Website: apple
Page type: payment
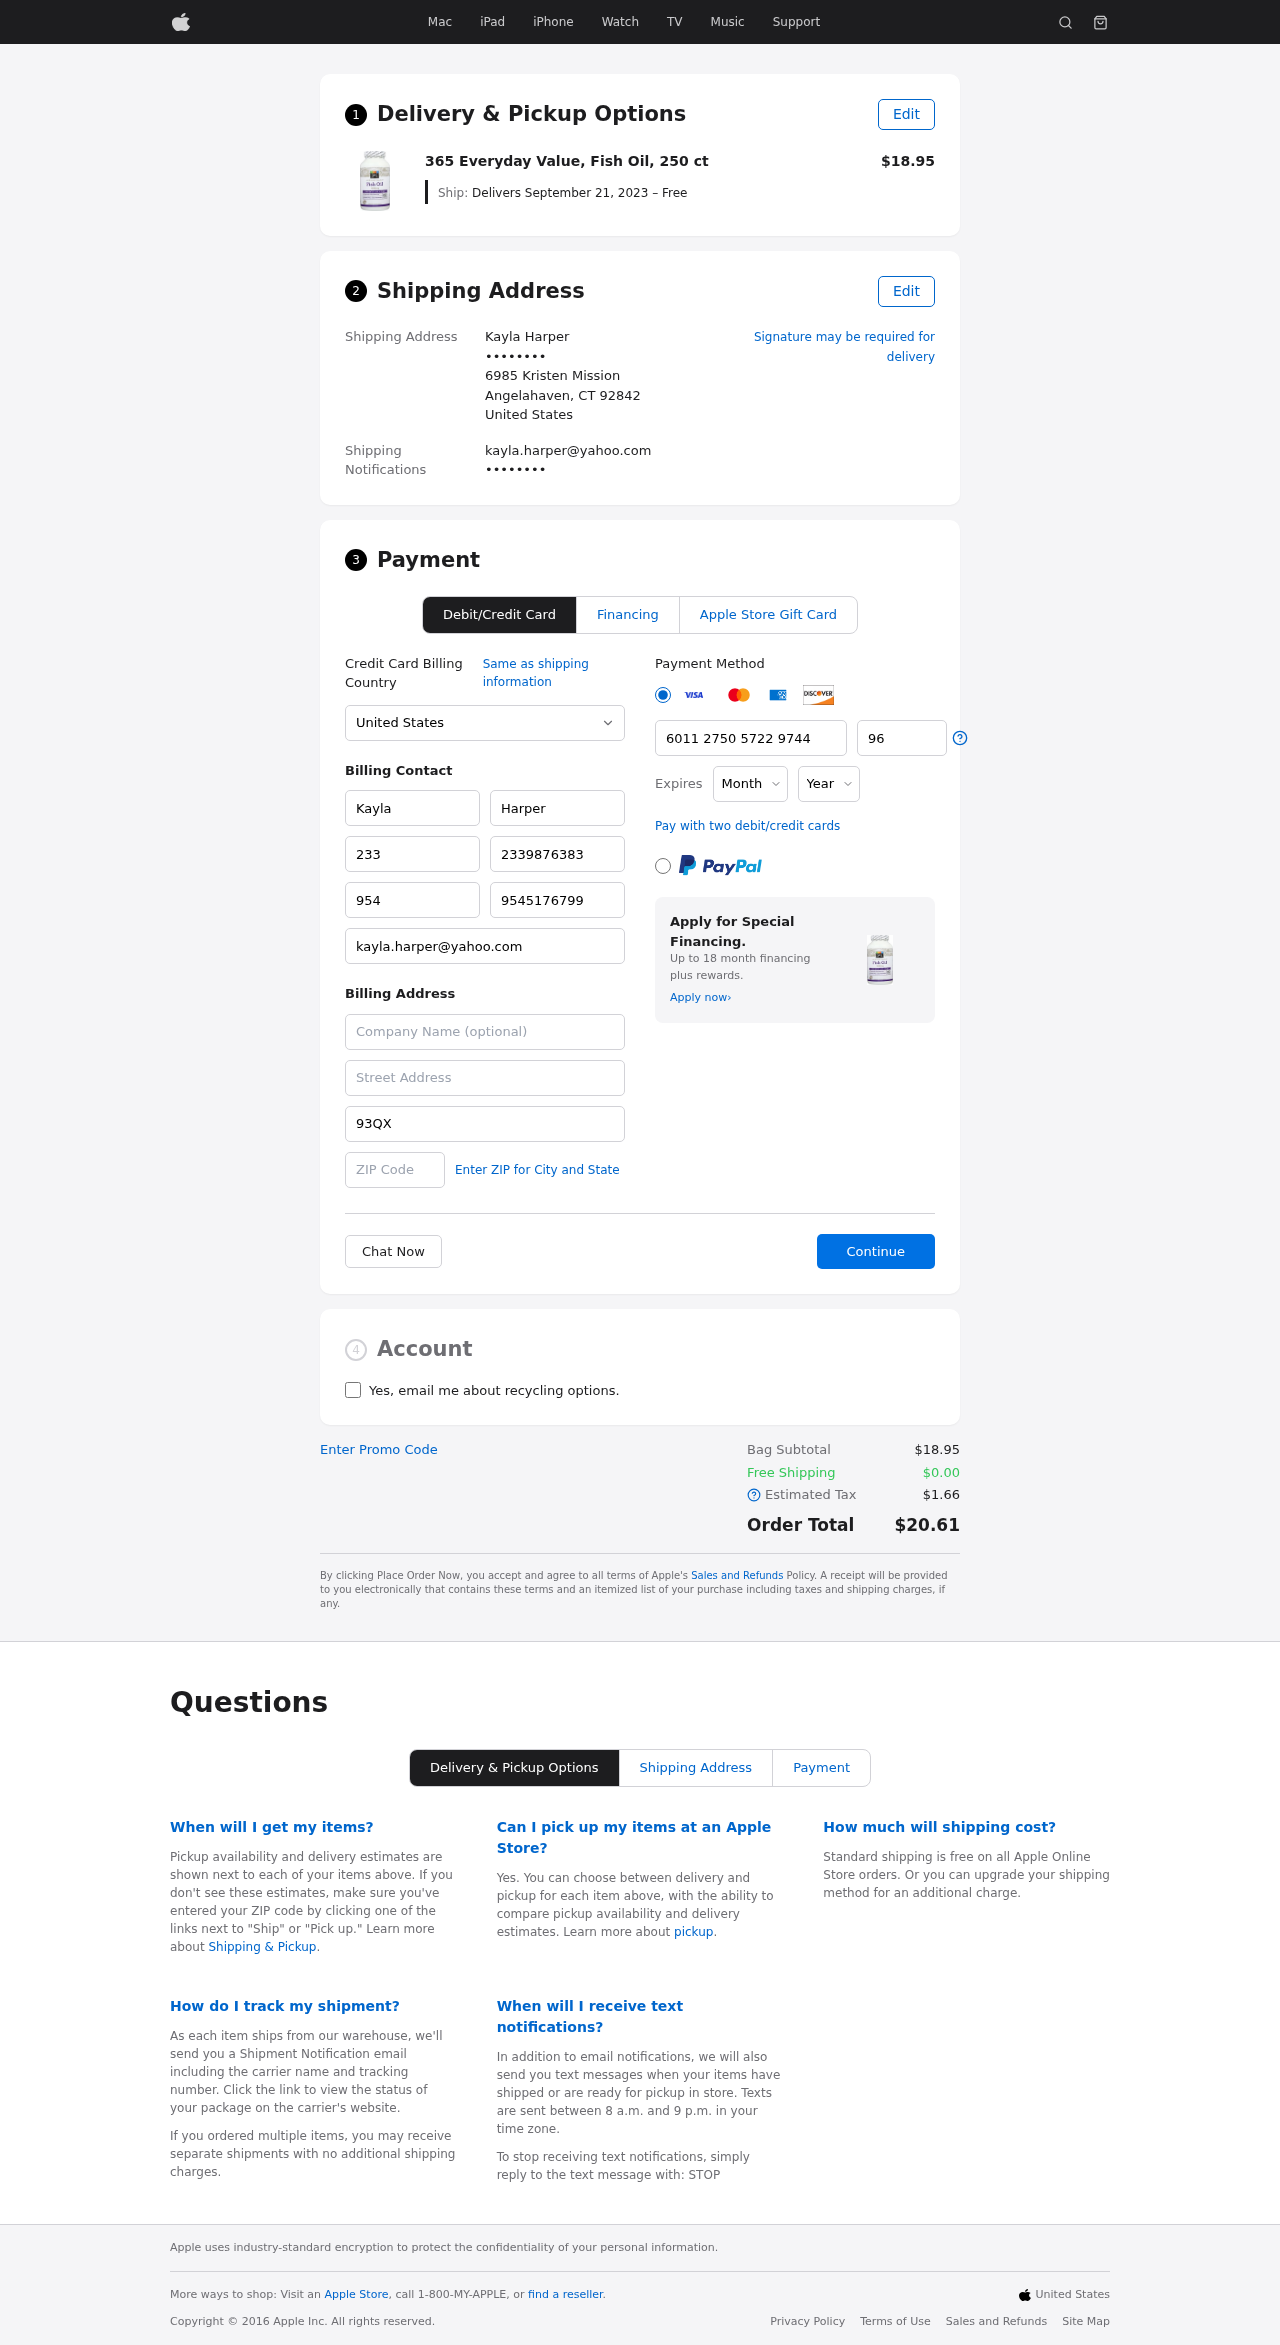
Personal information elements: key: PII_CARD_CVV
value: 960
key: PII_CARD_EXPIRY_MONTH
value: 06
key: PII_CARD_EXPIRY_YEAR
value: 29
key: PII_CARD_NUMBER
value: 6011 2750 5722 9744
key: PII_CITY_STATE_ZIP
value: Angelahaven, CT 92842
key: PII_COUNTRY
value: United States
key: PII_EMAIL
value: kayla.harper@yahoo.com
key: PII_EMAIL2
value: kayla.harper@yahoo.com
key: PII_FIRSTNAME
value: Kayla
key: PII_FULLNAME
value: Kayla Harper
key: PII_LASTNAME
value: Harper
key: PII_PHONE3
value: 2339876383
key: PII_PHONE_ALT
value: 9545176799
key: PII_PHONE_ALT_AREA
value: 954
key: PII_PHONE_AREA
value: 233
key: PII_SECURITY_CODE
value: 93QX
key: PII_STREET
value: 6985 Kristen Mission
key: PII_PHONE
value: ••••••••
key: PII_PHONE2
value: ••••••••
Product elements: key: PRODUCT1_NAME
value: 365 Everyday Value, Fish Oil, 250 ct
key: PRODUCT1_PRICE
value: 18.95
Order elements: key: ORDER_DELIVERY_DATE
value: Delivers September 21, 2023 – Free
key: ORDER_SUBTOTAL
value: $18.95
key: ORDER_SHIPPING_COST
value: $0.00
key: ORDER_TAX
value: $1.66
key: ORDER_TOTAL
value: $20.61